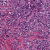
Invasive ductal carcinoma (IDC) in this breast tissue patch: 1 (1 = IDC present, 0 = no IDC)